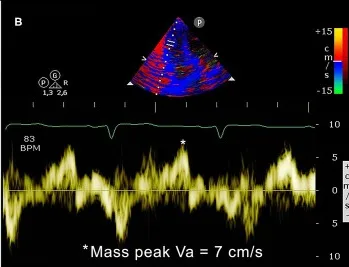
The TDI-derived RV mass peak Va was 7 cm/s, as depicted in panel (B). LV, left ventricular/left ventricle; TDI, tissue Doppler imaging; RV, right ventricular/right ventricle; Va, antegrade velocity.
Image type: radiology (ultrasound)